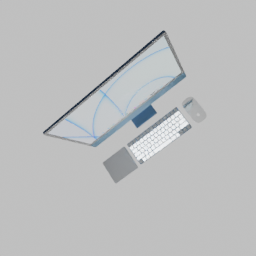
Label: electronics